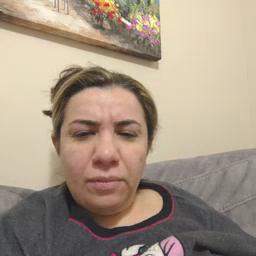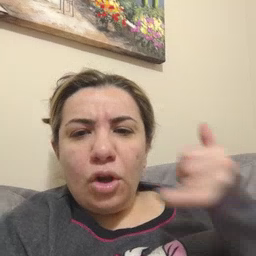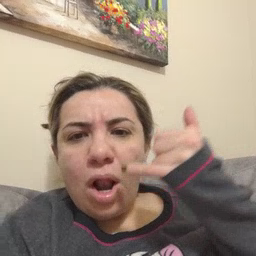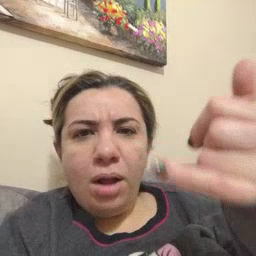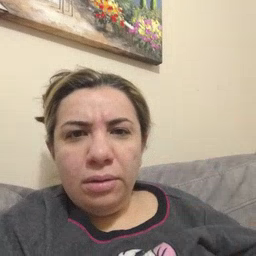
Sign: callonphone